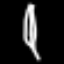
Label: leaf